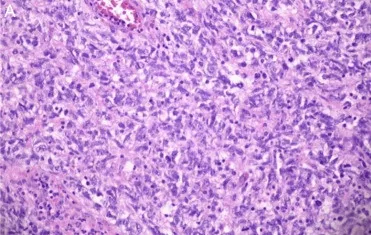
(A): Hematoxylin and eosin histopathology of lesion biopsy.
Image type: pathology (h&e)